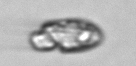
Label: Katodinium_or_Torodinium